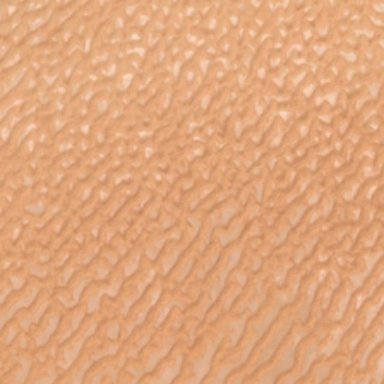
The curly desert is made of thousands of sand dunes .